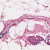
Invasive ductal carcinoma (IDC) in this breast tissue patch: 0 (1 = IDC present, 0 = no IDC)